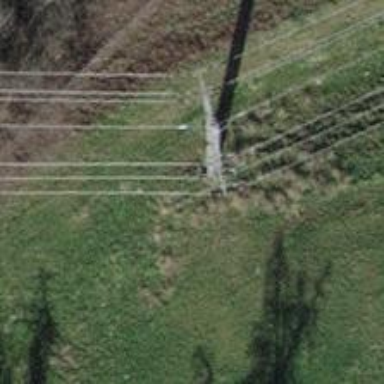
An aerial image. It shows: Power pole.